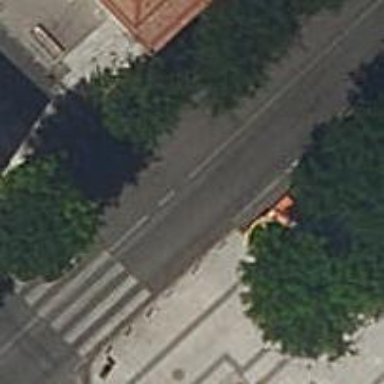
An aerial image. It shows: Pedestrian road.